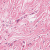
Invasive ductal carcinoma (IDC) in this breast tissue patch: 0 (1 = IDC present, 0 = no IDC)